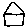
Label: house